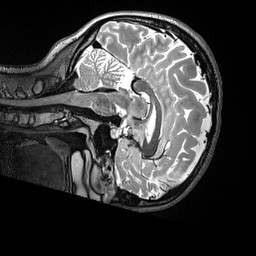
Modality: T2w
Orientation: sagittal
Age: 20
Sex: female
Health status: healthy
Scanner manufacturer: siemens
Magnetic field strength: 3 T
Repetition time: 3.2 s
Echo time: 0.563 s